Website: ulta-beauty
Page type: customer-info-address
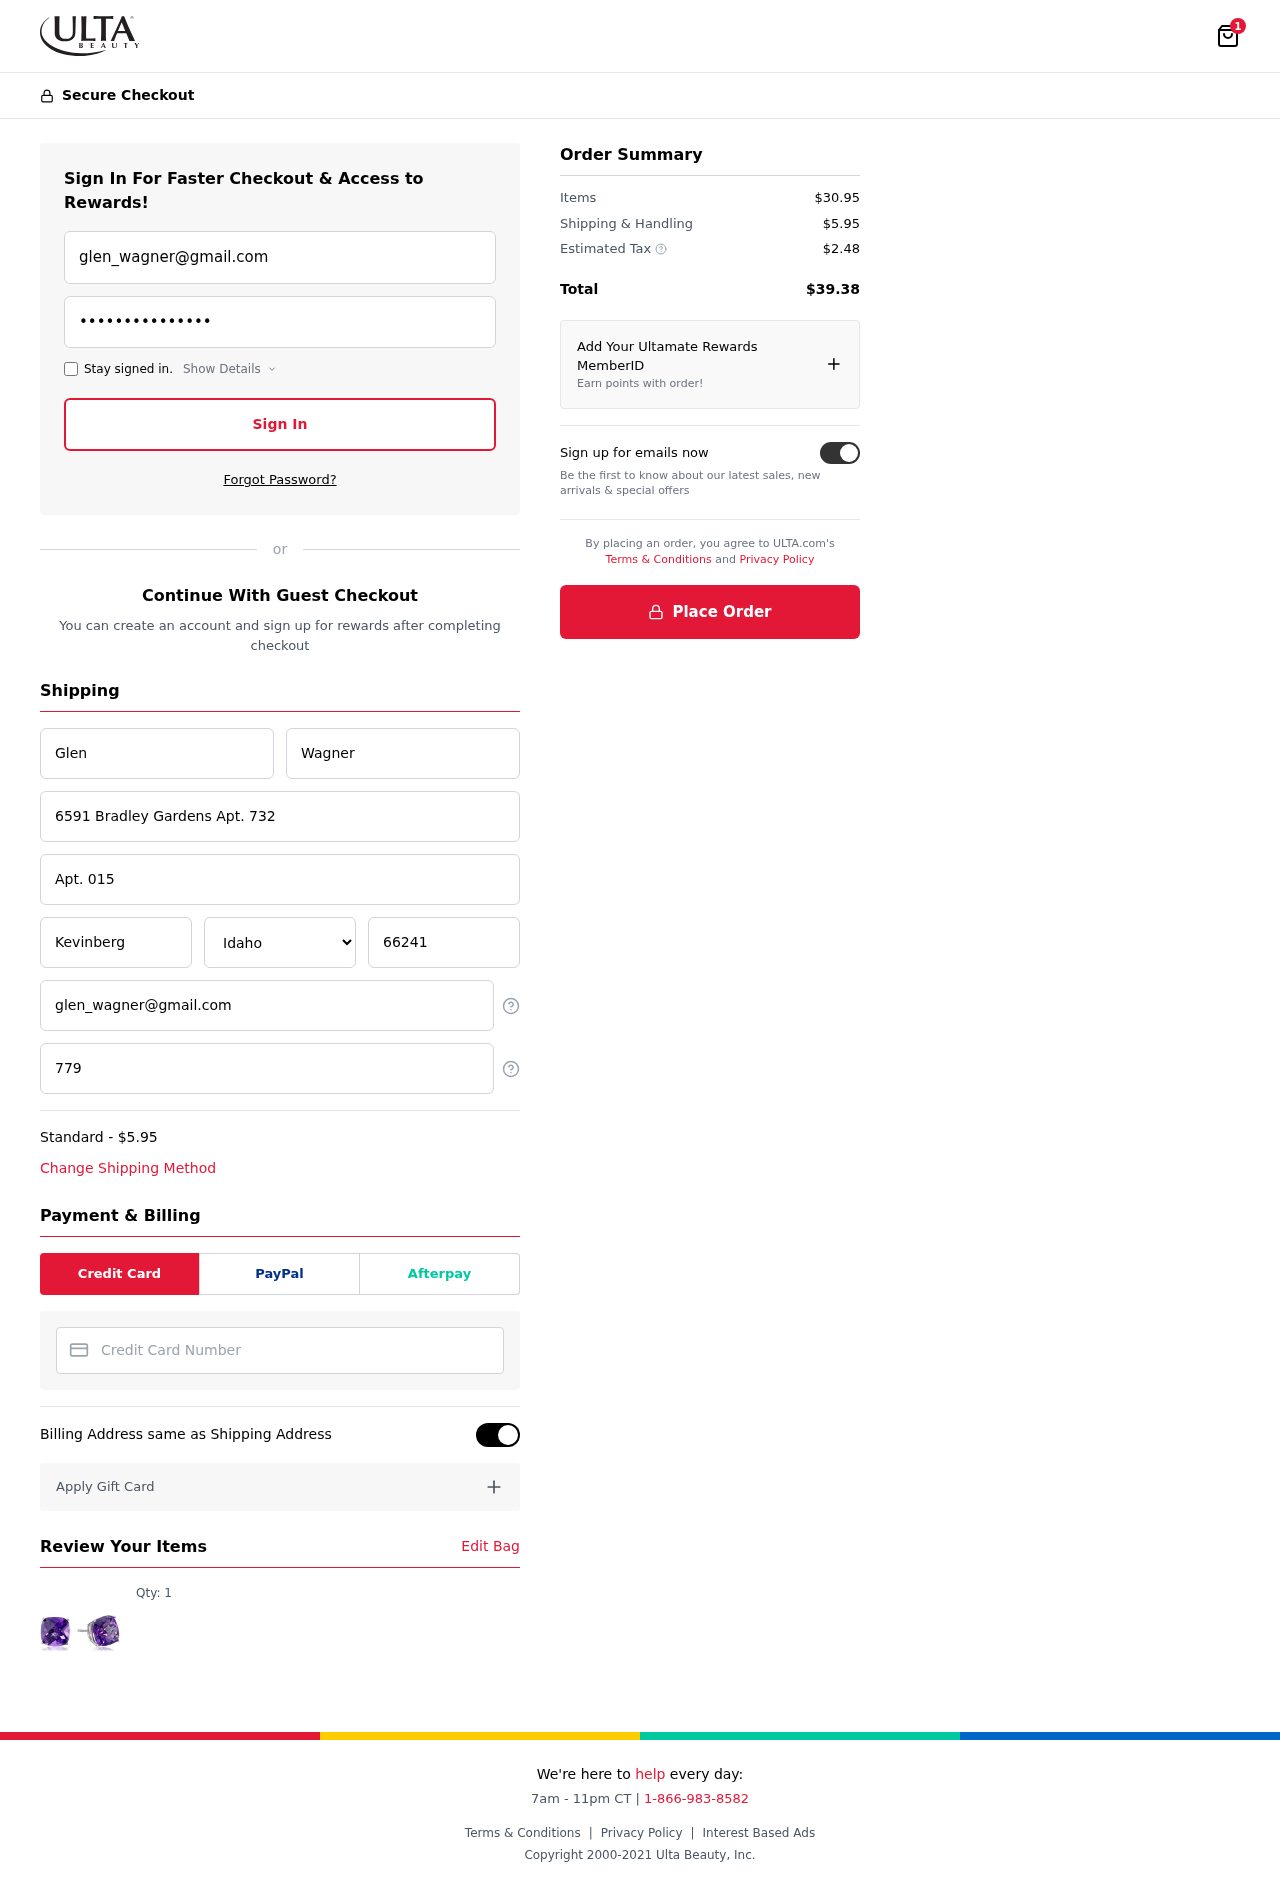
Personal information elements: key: PII_CARD_NUMBER
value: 4578 7452 5978 0314
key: PII_CITY
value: Kevinberg
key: PII_EMAIL
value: glen_wagner@gmail.com
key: PII_FIRSTNAME
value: Glen
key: PII_LASTNAME
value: Wagner
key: PII_PHONE
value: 7793953192
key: PII_POSTCODE
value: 66241
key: PII_STATE
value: Idaho
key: PII_STREET
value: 6591 Bradley Gardens Apt. 732
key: PII_STREET2
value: Apt. 015
Product elements: key: PRODUCT1_QUANTITY
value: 1
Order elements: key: ORDER_NUM_ITEMS
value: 1
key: ORDER_SHIPPING_COST
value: $5.95
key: ORDER_ITEMS_TOTAL
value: $30.95
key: ORDER_SHIPPING_COST2
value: $5.95
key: ORDER_TAX
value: $2.48
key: ORDER_TOTAL
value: $39.38